Question: I have an android program with 3 tabs. When I click on the "Map Tab" I want it to display "Map is Selected" message as shown in the picture bellow. But if I click on "Name" tab and then come back to the "Map Tab" the second time, the "Map is Selected Again" message wouldn't show up in the screen. How can I make the "Map" tab display "Map is Selected Again" message each time I choose that tab? Can you edit the following code and show with an example about how to use OnTabChangeListener?
'''
public class MapsActivity extends MapActivity implements OnTabChangeListener {
@Override
public void onCreate(Bundle savedInstanceState)
{
super.onCreate(savedInstanceState);
setContentView(R.layout.main4);
Toast.makeText(getApplicationContext(),"Map is Selected", Toast.LENGTH_LONG).show();
}
public void onTabChanged(String tabId) {
Toast.makeText(getApplicationContext(),"Map Selected Again", Toast.LENGTH_LONG).show();
}
@Override
protected boolean isRouteDisplayed() {
return false;
} }
'''

Updated. but the following method doesn't output a message.
'''
'public class HelloTabWidget extends TabActivity implements OnTabChangeListener{'
private TabHost mTabHost;
@Override
public void onCreate(Bundle savedInstanceState) {
super.onCreate(savedInstanceState);
setContentView(R.layout.main);
Resources res = getResources();
TabHost tabHost = getTabHost();
TabHost.TabSpec spec;
Intent intent;
intent = new Intent().setClass(this, BarActivity.class);
spec = tabHost.newTabSpec("Name").setIndicator("Name",res.getDrawable(R.drawable.ic_tab_name)).setContent(intent);
tabHost.addTab(spec);
intent = new Intent().setClass(this, CityActivity.class);
spec = tabHost.newTabSpec("city").setIndicator("City",res.getDrawable(R.drawable.ic_tab_city)).setContent(intent);
tabHost.addTab(spec);
intent = new Intent().setClass(this, MapsActivity.class);
spec = tabHost.newTabSpec("Map").setIndicator("Map",res.getDrawable(R.drawable.ic_tab_map)).setContent(intent);
tabHost.addTab(spec);
tabHost.setCurrentTab(2);
}
public void onTabChanged(String tabId) {
mTabHost = getTabHost();
mTabHost.setOnTabChangedListener(this);
Toast.makeText(getApplicationContext(), "To check for Display", Toast.LENGTH_LONG).show();
Log.i("selected tab index", "Current index - "+ mTabHost.getCurrentTab());
}}
'''
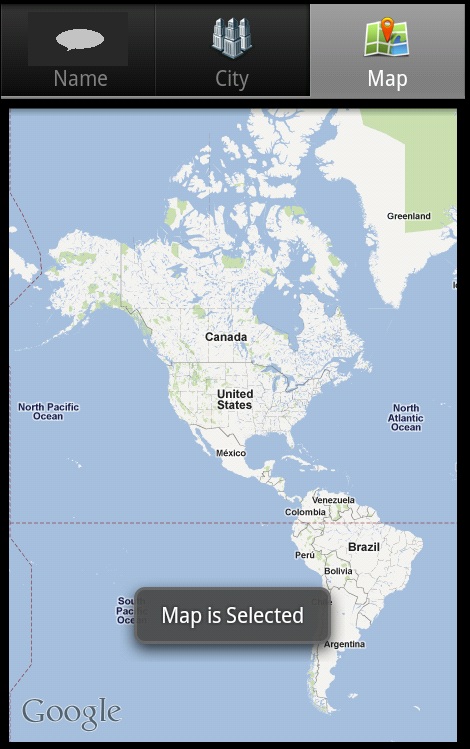
Answer: You should implement 'OnTabChangeListener' to the TabActivity class rather than the contents of the Tab.
In your TabActivity implement OnTabChangeListener
then set the listener for the TabHost 'mTabHost.setOnTabChangedListener(this);'
'''
@Override
public void onTabChanged(String tabId) {
Log.i("selected tab ", tabId);
}
'''
'''
public class HelloTabWidget extends TabActivity implements OnTabChangeListener{'
private TabHost mTabHost;
@Override
public void onCreate(Bundle savedInstanceState) {
super.onCreate(savedInstanceState);
setContentView(R.layout.main);
Resources res = getResources();
TabHost tabHost = getTabHost();
TabHost.TabSpec spec;
Intent intent;
mTabHost = getTabHost();
intent = new Intent().setClass(this, BarActivity.class);
spec = tabHost.newTabSpec("Name").setIndicator("Name",res.getDrawable(R.drawable.ic_tab_name)).setContent(intent);
tabHost.addTab(spec);
intent = new Intent().setClass(this, CityActivity.class);
spec = tabHost.newTabSpec("city").setIndicator("City",res.getDrawable(R.drawable.ic_tab_city)).setContent(intent);
tabHost.addTab(spec);
intent = new Intent().setClass(this, MapsActivity.class);
spec = tabHost.newTabSpec("Map").setIndicator("Map",res.getDrawable(R.drawable.ic_tab_map)).setContent(intent);
tabHost.addTab(spec);
tabHost.setCurrentTab(2);
mTabHost.setOnTabChangedListener(this);
}
public void onTabChanged(String tabId) {
Toast.makeText(getApplicationContext(), "Selected Tab "+tabId, Toast.LENGTH_LONG).show();
Log.i("selected tab index", "Current index - "+ mTabHost.getCurrentTab());
}}
'''